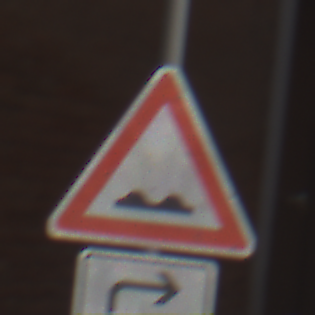
Verkehrszeichen: UnebeneFahrbahn
Zusatzzeichen unten: RichtungsangabeDurchPfeile5
Umgebung: Outdoor, Urban
Tageszeit: Midday
Wetter: Clear
Licht: Natural
Jahreszeit: NotSpecified
Kontrast: HighContrast